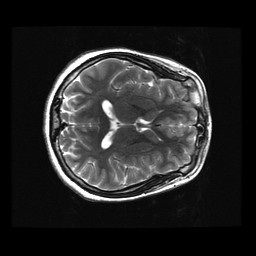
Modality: T2w
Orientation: axial
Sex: female
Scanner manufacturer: ge
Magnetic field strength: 3 T
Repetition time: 5 s
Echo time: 0.1019 s